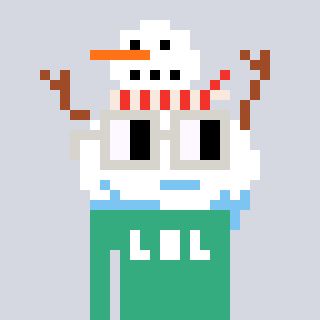
a pixel art character with square light gray glasses, a snowman-shaped head and a teal-colored body on a cool background